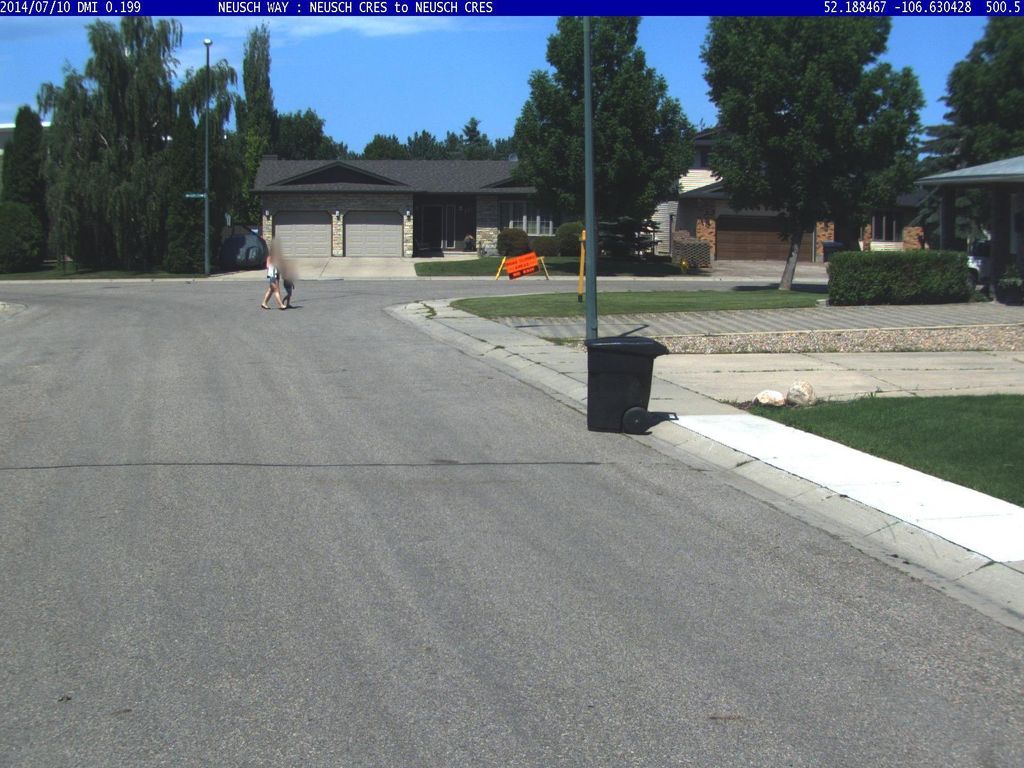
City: saskatoon